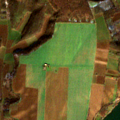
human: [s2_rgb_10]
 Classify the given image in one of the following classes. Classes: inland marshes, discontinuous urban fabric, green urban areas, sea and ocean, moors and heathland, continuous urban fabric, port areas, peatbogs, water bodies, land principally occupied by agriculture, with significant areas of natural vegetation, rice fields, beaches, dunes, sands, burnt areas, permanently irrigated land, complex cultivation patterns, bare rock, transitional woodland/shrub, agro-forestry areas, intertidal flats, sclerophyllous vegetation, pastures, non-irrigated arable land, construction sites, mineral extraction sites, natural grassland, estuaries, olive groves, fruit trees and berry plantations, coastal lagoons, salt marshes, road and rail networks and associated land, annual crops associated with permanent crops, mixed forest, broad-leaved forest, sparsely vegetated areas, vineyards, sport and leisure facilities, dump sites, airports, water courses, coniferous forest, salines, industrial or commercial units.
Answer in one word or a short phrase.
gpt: non-irrigated arable land, land principally occupied by agriculture, with significant areas of natural vegetation, broad-leaved forest, transitional woodland/shrub, water bodies